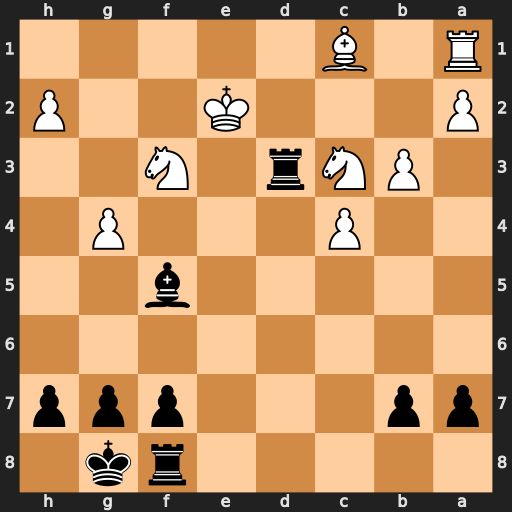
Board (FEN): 5rk1/pp3ppp/8/5b2/2P3P1/1PNr1N2/P3K2P/R1B5
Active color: b
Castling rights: -
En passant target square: -
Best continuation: Re8+ Kf2 Bxg4